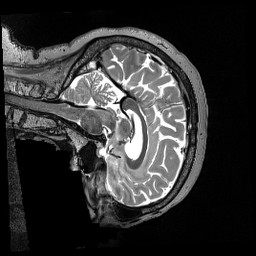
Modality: T2w
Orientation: sagittal
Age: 70
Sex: female
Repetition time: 3.2 s
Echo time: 0.563 s